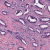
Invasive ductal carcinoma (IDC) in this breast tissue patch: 1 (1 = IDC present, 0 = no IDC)